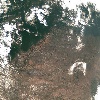
Label: land